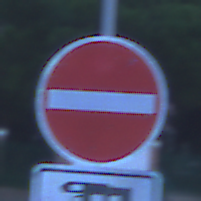
Verkehrszeichen: VerbotDerEinfahrt
Zusatzzeichen unten: MehrspurigeFahrzeugeFrei10
Umgebung: Outdoor, Urban
Tageszeit: Dawn
Wetter: PartlyCloudy
Licht: Natural
Jahreszeit: NotSpecified
Kontrast: LowContrast